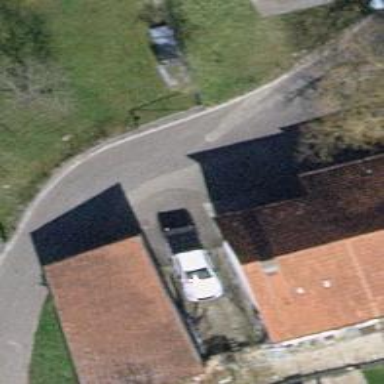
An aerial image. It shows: Residential road with asphalt surface and no sidewalk.